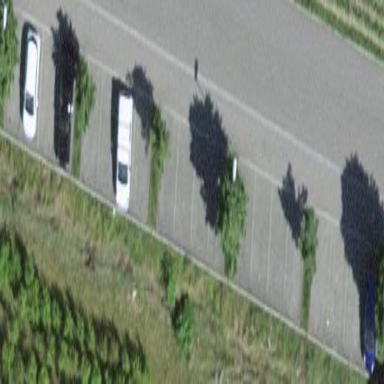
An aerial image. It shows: Street-side parking area.